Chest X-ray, PA view. Patient: 62 years old, sex F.
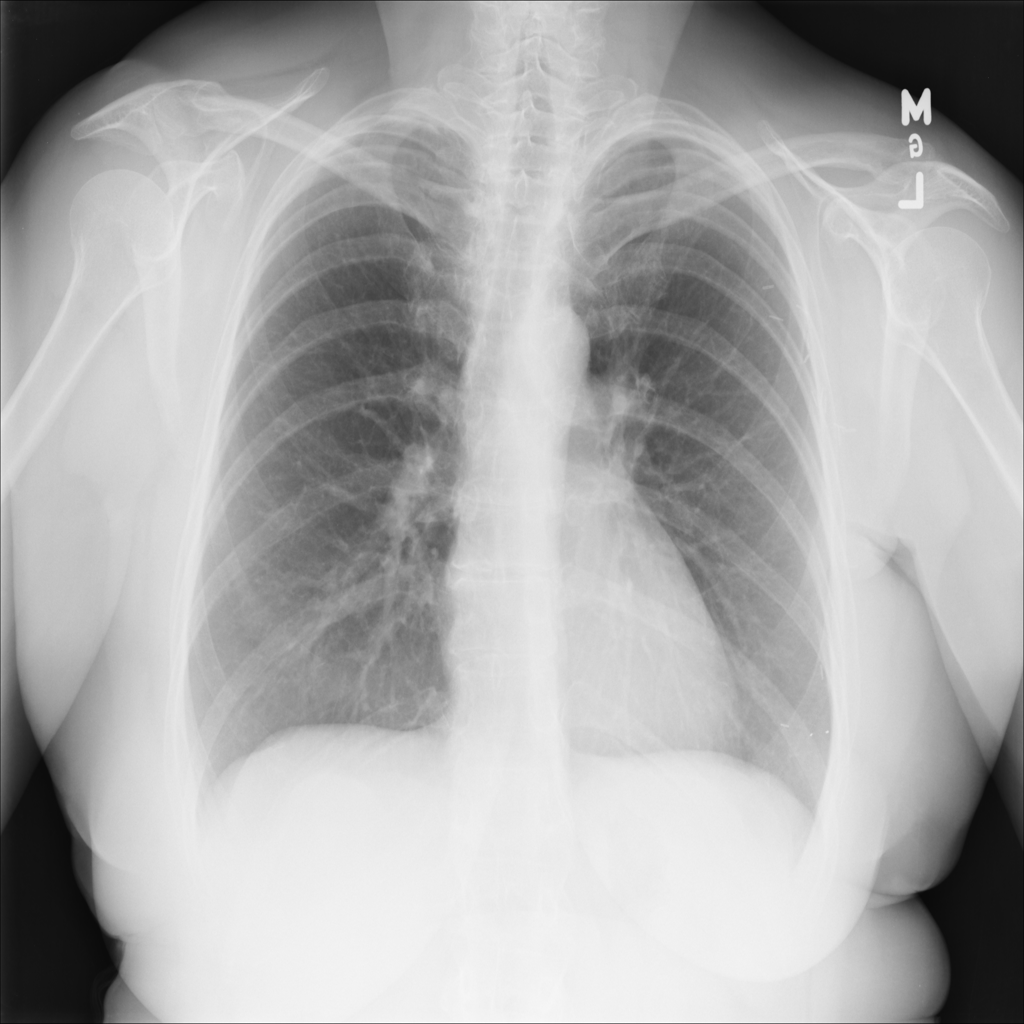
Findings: Emphysema